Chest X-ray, PA view. Patient: 22 years old, sex F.
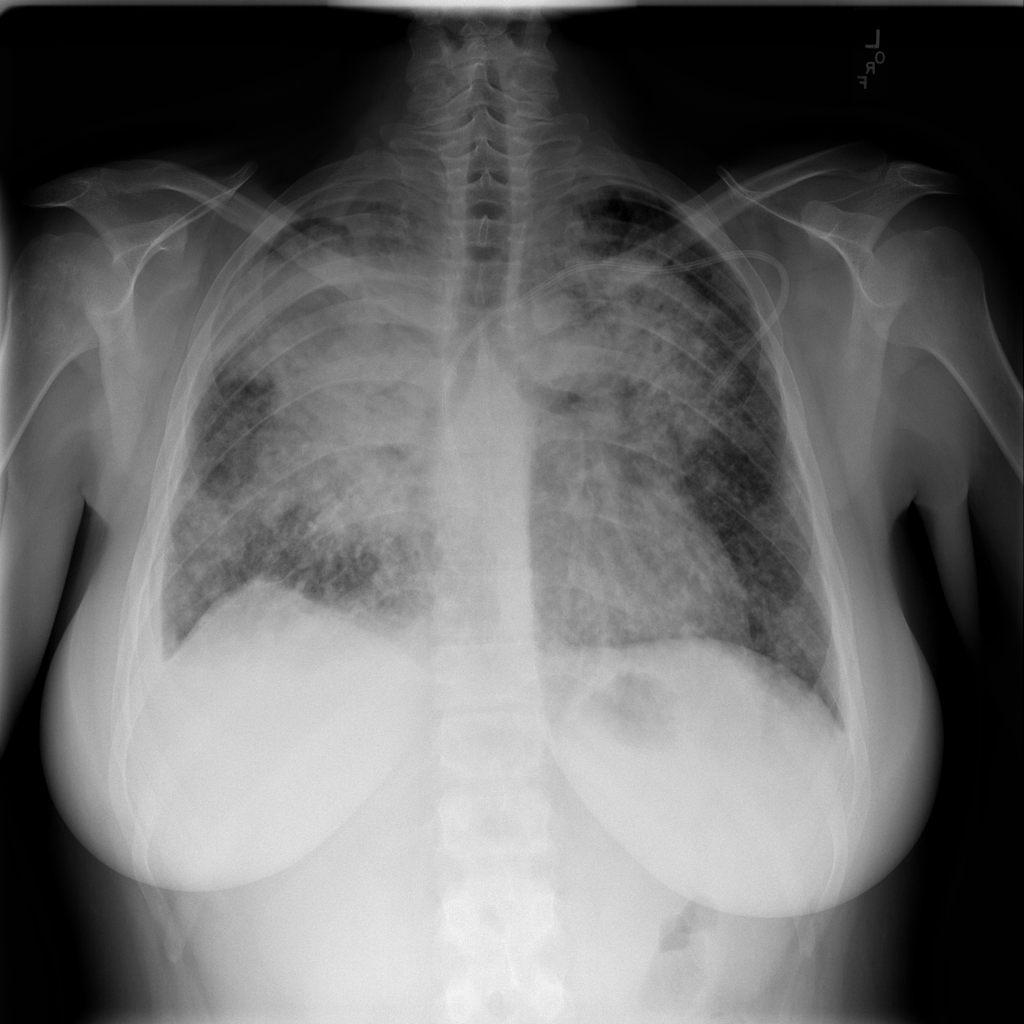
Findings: Consolidation, Effusion, Infiltration, Nodule